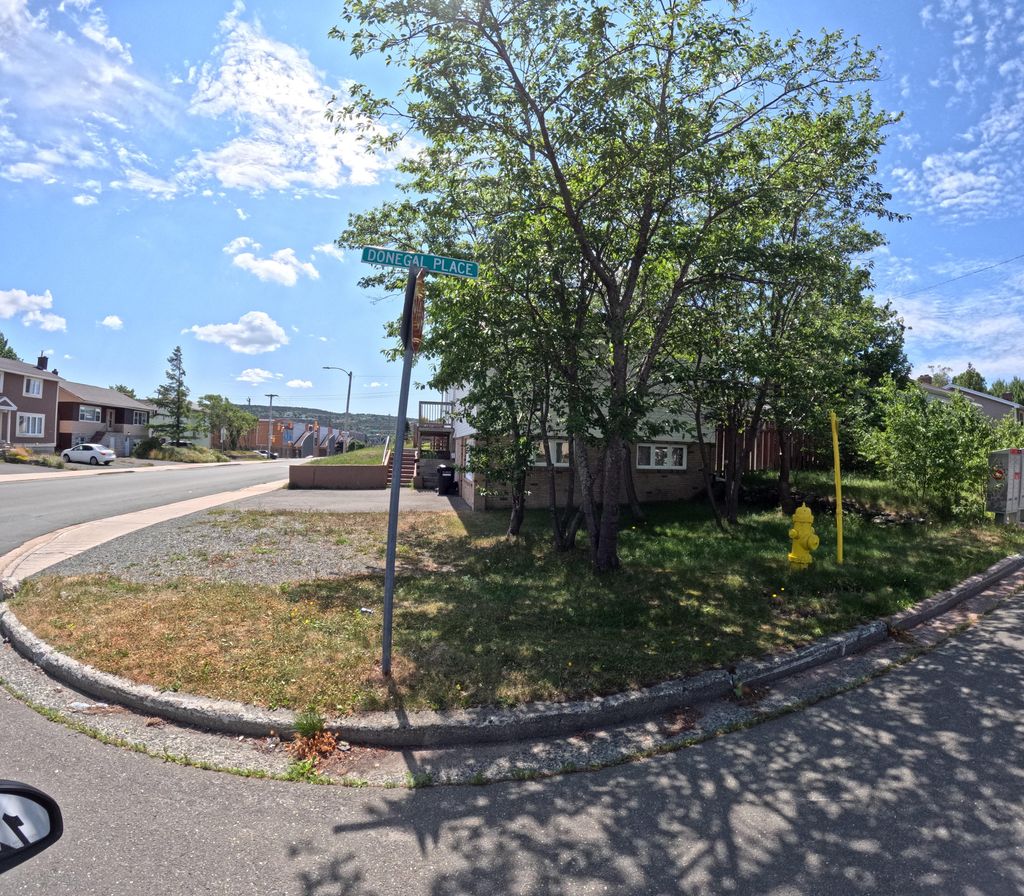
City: st_johns